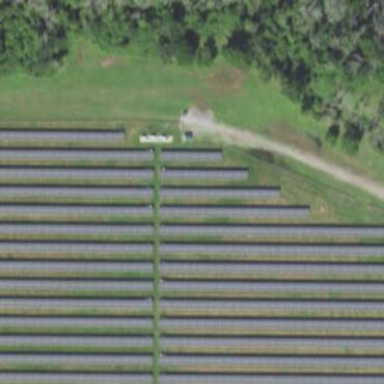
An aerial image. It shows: Solar power plant using photovoltaic technology to generate electricity.